Interaction volume radius: 5 \u00c5
Interaction volume height: 30 \u00c5
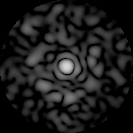
Disorder parameter: 0.8407